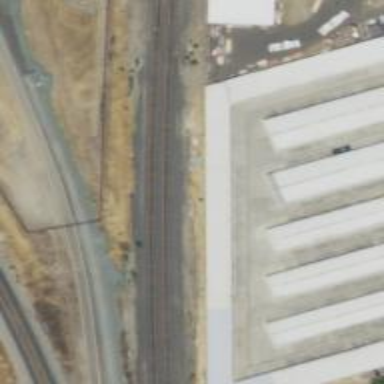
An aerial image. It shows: Railway track.